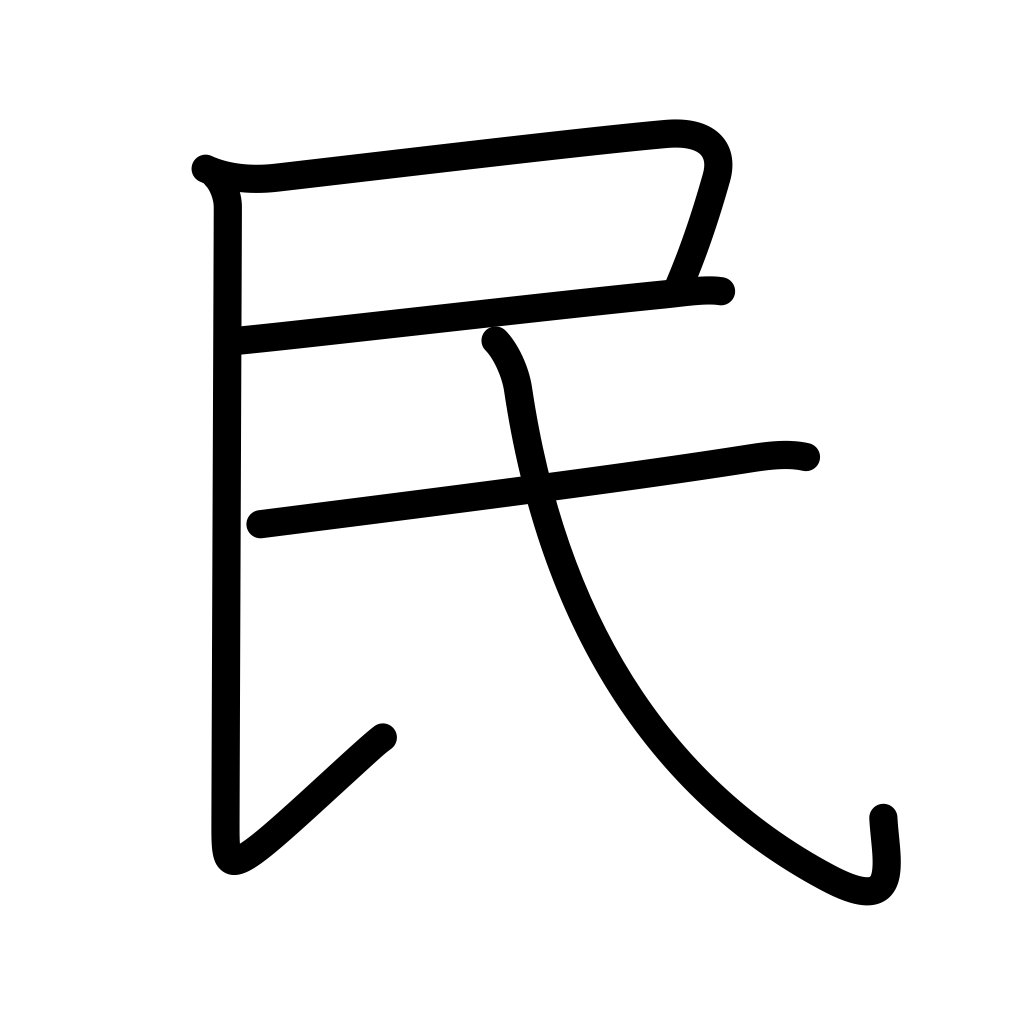
Meaning: people, nation, subjects